Field crop: maize
Growth stage: 1
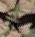
Species: atriplex